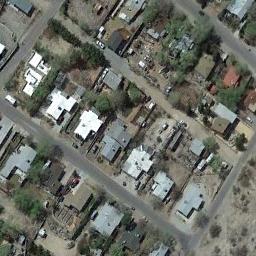
Label: residential